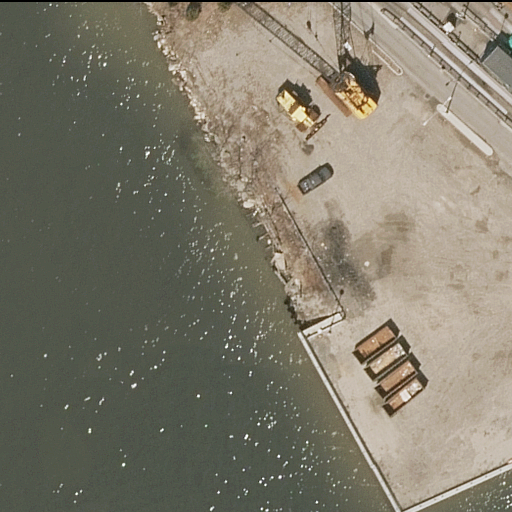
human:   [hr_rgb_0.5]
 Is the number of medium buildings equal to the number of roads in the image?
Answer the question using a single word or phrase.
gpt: no

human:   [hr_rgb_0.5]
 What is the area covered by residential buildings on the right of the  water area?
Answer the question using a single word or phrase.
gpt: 0m2

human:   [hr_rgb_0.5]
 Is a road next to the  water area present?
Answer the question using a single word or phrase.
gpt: yes

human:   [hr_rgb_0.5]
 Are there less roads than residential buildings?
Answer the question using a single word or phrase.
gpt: no

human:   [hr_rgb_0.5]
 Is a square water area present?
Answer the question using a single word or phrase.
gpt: no

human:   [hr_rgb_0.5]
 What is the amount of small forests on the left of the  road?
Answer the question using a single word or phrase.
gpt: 0

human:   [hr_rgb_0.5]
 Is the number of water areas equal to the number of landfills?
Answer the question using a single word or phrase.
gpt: no

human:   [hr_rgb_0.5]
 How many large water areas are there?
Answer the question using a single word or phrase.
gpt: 1

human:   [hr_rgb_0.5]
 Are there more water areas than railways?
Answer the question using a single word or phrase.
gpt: yes

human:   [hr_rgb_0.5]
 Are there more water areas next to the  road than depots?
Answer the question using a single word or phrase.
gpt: yes

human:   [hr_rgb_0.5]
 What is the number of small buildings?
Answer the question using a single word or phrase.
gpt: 0

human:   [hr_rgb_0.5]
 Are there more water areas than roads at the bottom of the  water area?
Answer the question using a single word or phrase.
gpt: yes

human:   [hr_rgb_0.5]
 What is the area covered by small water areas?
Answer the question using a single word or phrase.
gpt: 0m2

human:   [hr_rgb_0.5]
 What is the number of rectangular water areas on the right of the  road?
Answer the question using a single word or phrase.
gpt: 0

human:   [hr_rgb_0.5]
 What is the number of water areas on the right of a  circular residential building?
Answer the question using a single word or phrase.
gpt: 0

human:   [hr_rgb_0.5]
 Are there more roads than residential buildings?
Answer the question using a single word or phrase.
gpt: yes

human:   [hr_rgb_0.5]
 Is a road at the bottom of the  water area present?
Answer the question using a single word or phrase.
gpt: no

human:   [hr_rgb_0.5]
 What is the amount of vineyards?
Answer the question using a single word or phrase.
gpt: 0

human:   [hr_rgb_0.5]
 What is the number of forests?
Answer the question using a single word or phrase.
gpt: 0

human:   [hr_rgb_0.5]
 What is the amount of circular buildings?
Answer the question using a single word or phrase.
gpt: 0

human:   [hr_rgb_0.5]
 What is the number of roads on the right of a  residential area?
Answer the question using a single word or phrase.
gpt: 0

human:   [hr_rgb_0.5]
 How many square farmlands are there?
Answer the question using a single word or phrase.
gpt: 0

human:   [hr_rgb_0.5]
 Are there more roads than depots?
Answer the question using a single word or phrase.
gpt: yes

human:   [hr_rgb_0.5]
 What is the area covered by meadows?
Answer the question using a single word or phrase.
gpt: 0m2

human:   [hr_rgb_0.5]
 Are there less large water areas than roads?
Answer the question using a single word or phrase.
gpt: no

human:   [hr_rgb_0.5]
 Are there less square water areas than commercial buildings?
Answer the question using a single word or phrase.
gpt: no

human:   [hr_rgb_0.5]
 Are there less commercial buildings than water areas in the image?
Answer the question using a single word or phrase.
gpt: yes

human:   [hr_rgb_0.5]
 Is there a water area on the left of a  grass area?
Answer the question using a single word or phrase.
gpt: no

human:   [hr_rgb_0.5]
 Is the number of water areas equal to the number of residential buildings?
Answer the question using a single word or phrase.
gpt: no

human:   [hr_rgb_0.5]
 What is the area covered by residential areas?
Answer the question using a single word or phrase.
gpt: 0m2

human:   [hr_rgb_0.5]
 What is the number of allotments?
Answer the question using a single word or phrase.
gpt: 0

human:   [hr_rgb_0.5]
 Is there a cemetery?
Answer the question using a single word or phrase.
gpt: no

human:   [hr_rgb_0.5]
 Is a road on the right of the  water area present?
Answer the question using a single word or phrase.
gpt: yes

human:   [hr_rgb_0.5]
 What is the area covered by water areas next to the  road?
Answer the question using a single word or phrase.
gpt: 5605m2

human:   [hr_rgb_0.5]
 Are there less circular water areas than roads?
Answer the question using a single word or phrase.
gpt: yes

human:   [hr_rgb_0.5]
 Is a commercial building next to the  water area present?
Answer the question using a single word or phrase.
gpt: no